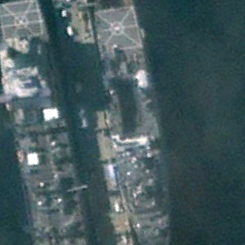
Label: combat